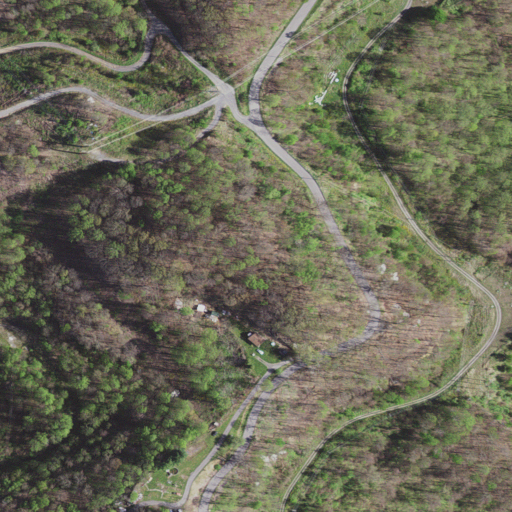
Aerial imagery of mountain in Virginia named Osborne Mountain containing deciduous forest, open development, low intensity development, shrub, medium intensity development, and pasture